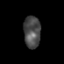
Tissue: prostate
Cell type: T cells
Senescence score: 0.6897
Nuclear area (px): 528
Mean DAPI intensity: 74.843